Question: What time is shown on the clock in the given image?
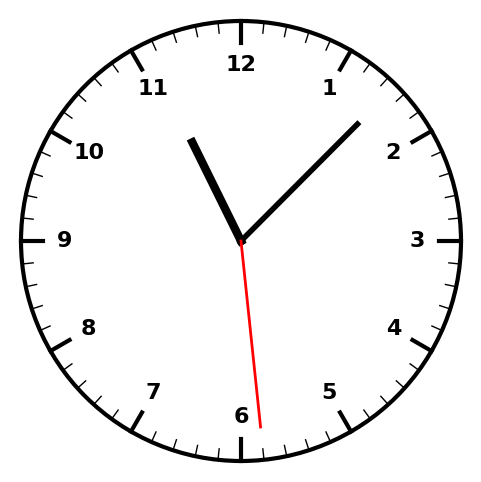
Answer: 11:07:29